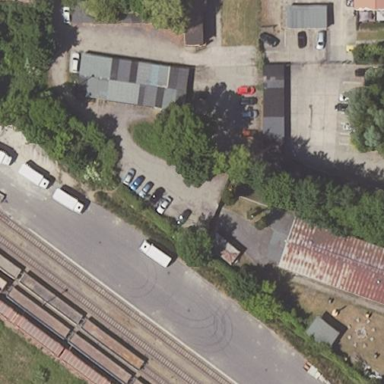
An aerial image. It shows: Area designated for garages.